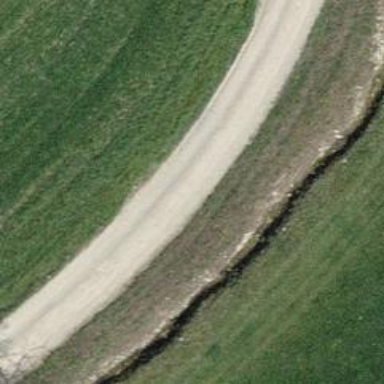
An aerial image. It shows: Ditch in the surroundings.